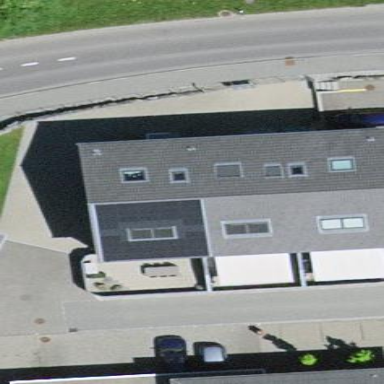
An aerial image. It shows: Residential building.